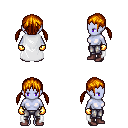
a pixel art fantasy rpg character, female body template, dark elf, purple skin, white cape, metal pants, dark blonde twin-tailed hairstyle, gold gloves, maroon shoes, four views (front, back, left, right), 2x2 character sprite sheet, small pixel art, hard edges, no anti-aliasing